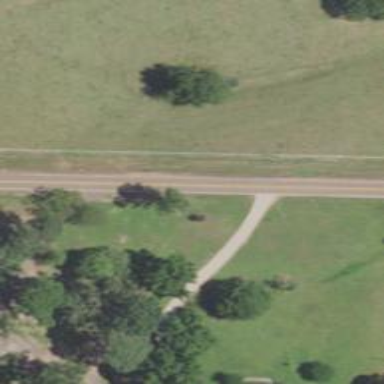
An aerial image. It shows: Driveway.